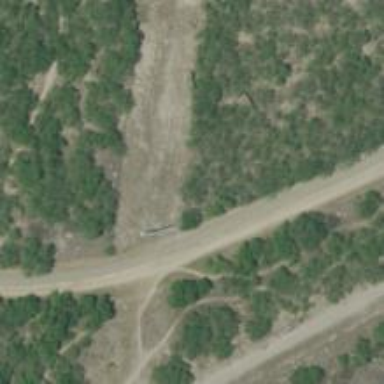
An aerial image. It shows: Power pole.